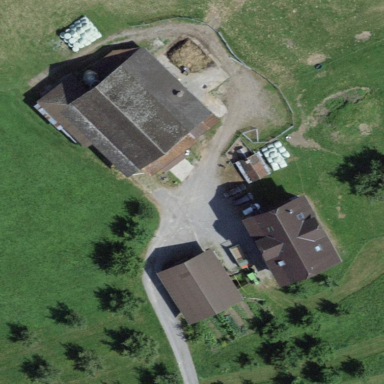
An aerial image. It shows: Farmyard area.